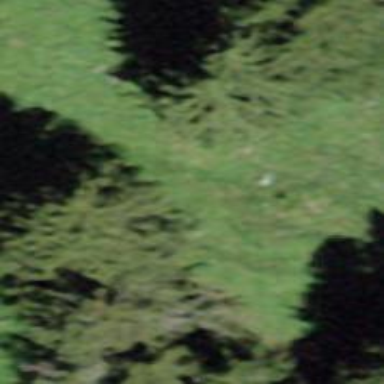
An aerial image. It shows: Needle-leaved tree in nature.